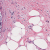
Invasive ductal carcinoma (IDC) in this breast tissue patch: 0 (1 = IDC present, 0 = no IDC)